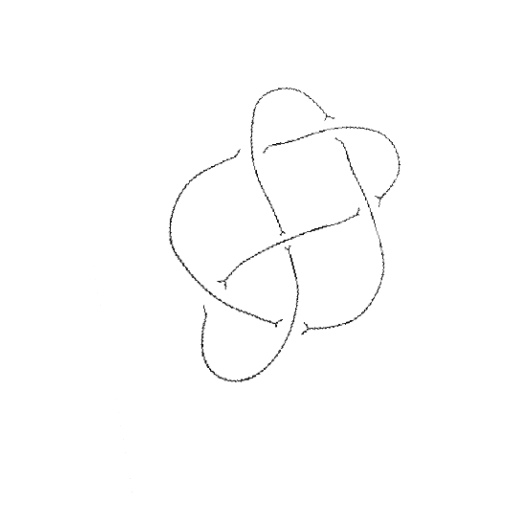
Crossing number: 6